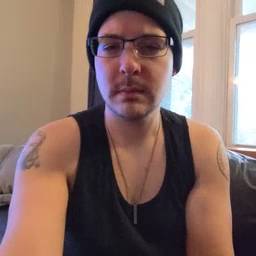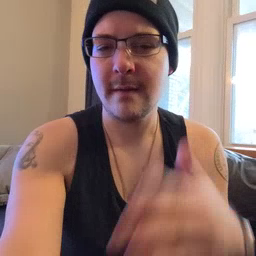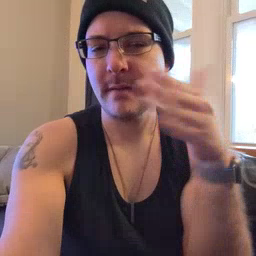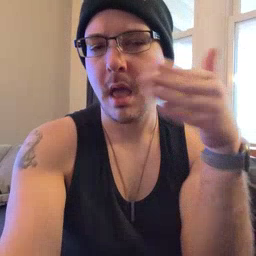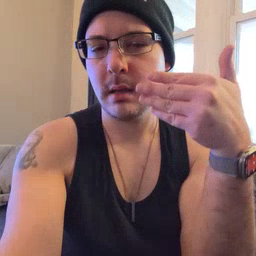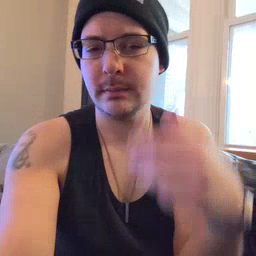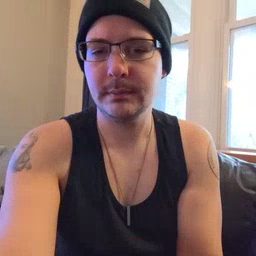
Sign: flag